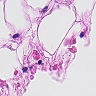
Metastatic tissue present: no